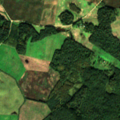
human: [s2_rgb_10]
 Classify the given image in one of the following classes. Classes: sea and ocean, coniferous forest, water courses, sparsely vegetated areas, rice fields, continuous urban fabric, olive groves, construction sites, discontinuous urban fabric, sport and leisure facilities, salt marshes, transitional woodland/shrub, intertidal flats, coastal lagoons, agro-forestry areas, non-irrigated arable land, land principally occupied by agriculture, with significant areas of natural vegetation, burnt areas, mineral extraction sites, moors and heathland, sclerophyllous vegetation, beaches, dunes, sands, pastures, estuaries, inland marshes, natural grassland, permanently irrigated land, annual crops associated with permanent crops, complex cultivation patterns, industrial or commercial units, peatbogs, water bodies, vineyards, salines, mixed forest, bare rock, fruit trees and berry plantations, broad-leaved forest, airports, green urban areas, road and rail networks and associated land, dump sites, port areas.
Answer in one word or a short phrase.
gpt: non-irrigated arable land, pastures, broad-leaved forest